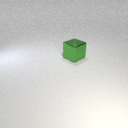
large green metal cube